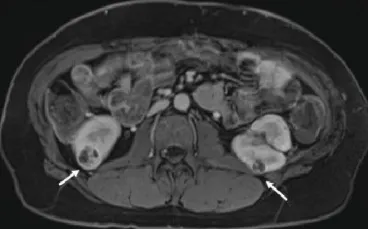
Axial view on T-1 weighted VIBE post contrast sequence demonstrates heterogeneous enhancement of the renal masses consistent with renal cell carcinoma in this patient with VHL.
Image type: radiology (mri)